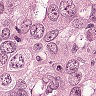
Metastatic tissue present: yes